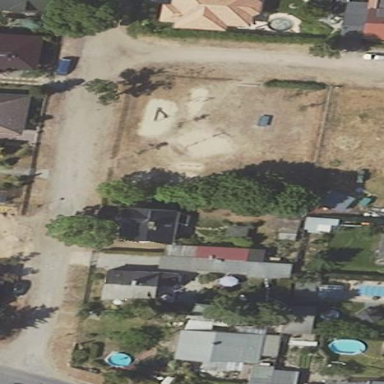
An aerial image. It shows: Playground area for leisure land.